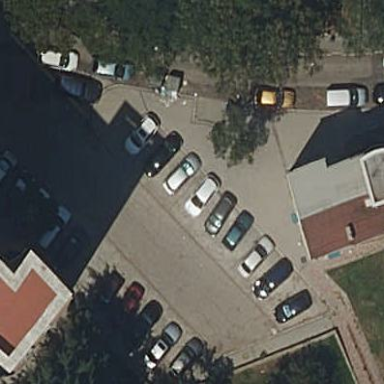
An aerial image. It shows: Parking area with surface.